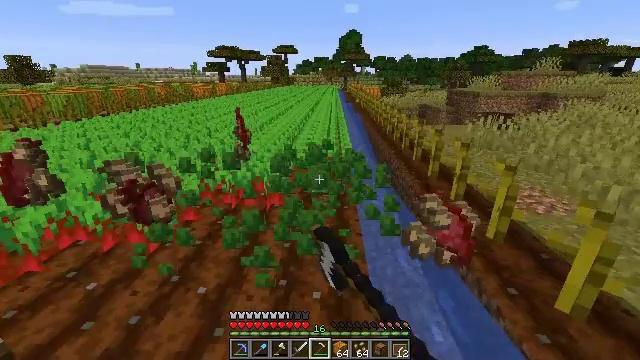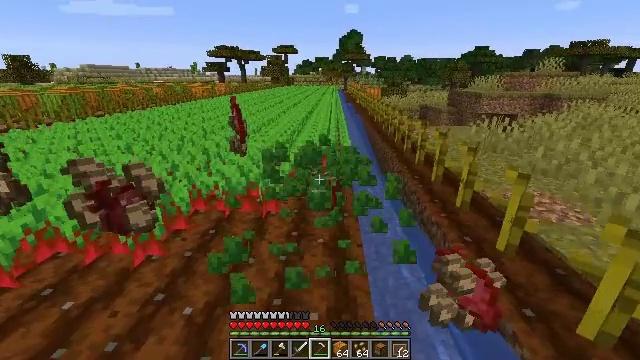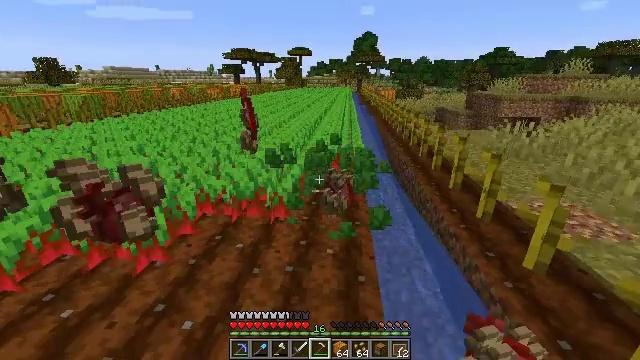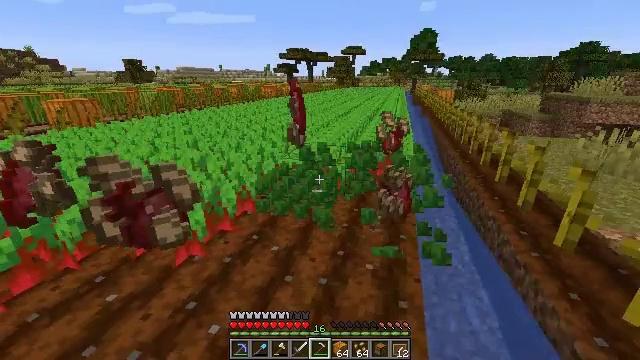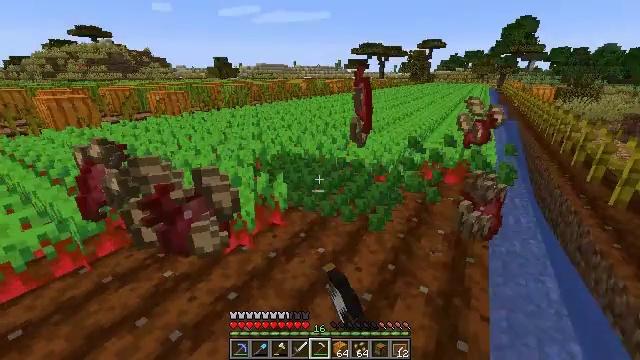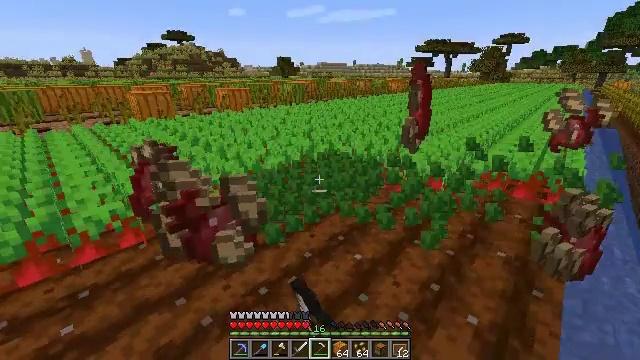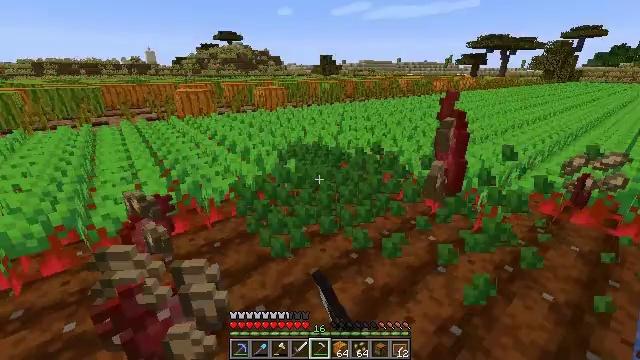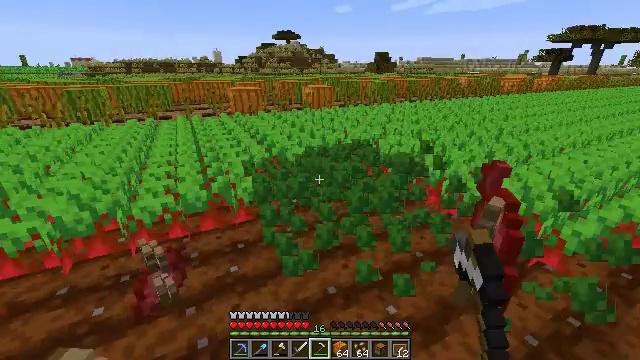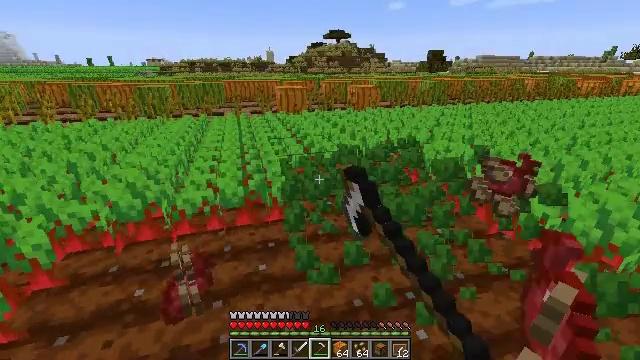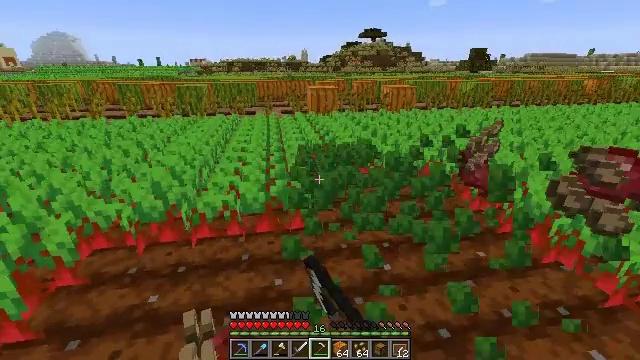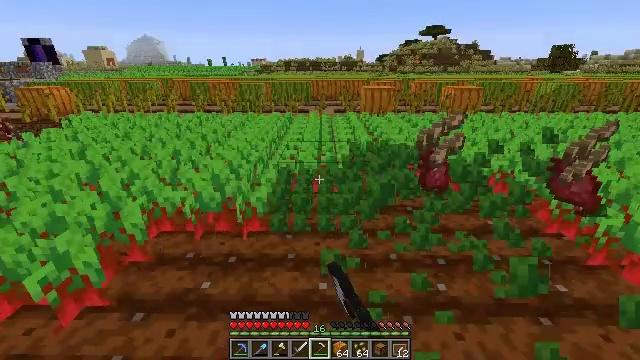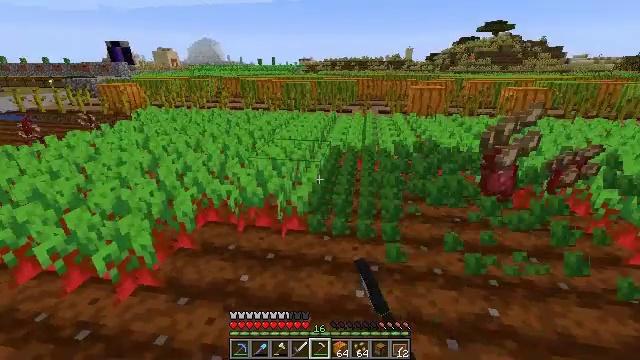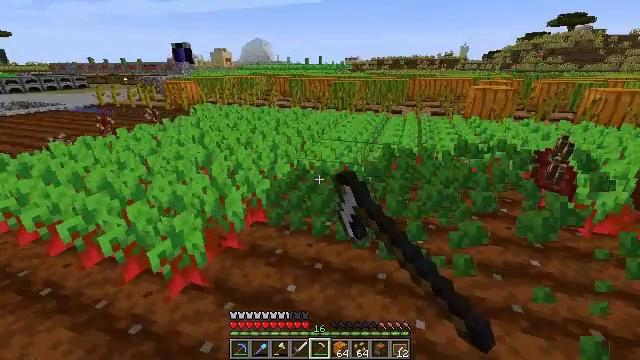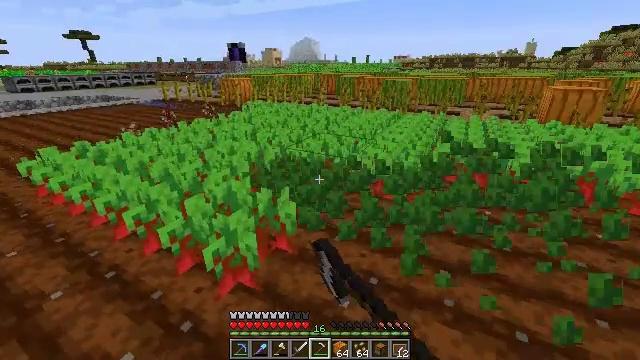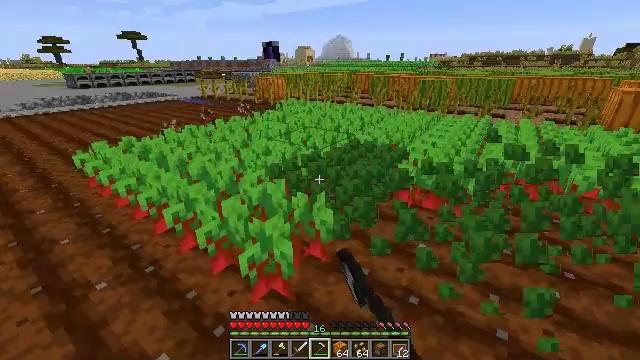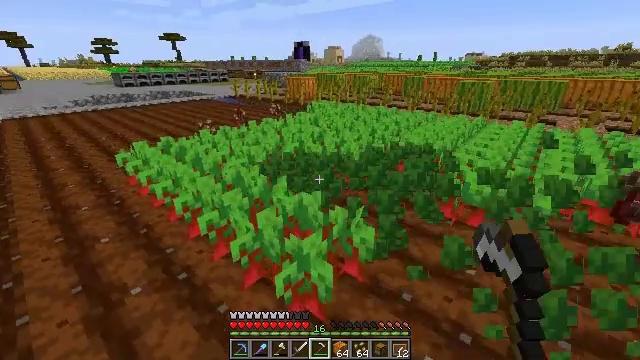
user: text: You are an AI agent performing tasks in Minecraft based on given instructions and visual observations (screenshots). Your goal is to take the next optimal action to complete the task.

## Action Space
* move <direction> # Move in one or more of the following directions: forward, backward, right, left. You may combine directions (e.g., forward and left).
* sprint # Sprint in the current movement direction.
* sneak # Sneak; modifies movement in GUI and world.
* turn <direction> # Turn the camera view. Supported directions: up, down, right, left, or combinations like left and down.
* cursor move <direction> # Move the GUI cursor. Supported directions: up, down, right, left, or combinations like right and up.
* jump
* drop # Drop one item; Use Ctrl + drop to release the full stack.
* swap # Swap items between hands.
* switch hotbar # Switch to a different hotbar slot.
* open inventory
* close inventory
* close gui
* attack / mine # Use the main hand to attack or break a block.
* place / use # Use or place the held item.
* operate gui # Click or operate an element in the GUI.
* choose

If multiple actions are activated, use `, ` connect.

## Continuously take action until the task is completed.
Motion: motion action
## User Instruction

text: Pull up beetroots from the soil.
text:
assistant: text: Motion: move forward, attack / mine
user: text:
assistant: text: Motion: move forward, turn left, attack / mine
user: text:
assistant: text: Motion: move forward, turn left, attack / mine
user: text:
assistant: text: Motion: move forward and move right, turn left and down, attack / mine
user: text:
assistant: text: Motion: move forward and move right, turn left, attack / mine
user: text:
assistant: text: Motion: move forward and move right, turn left, attack / mine
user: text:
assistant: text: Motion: move forward and move right, turn left, attack / mine
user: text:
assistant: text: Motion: move forward and move right, turn left, attack / mine
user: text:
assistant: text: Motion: move forward and move left, turn left, attack / mine
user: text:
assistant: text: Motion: move forward and move left, turn left, attack / mine
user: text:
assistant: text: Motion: move forward and move left, turn left, attack / mine
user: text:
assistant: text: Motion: move forward and move left, turn left, attack / mine
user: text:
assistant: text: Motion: move forward and move left, turn left, attack / mine
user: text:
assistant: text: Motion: move forward and move left, turn left, attack / mine
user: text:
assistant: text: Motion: move forward and move left, turn left, attack / mine
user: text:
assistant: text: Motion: move forward and move left, turn left, attack / mine
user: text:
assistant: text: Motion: move forward and move left, turn left, attack / mine
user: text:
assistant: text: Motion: move forward and move left, turn left, attack / mine
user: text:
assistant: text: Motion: move forward and move left, turn left, attack / mine
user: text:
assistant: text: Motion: move forward and move left, attack / mine
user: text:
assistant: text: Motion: move forward and move left, turn left, attack / mine
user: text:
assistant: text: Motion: move forward and move left, attack / mine
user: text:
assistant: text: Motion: move forward and move left, attack / mine
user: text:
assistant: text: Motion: move forward and move left, turn right, attack / mine
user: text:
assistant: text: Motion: move forward and move left, turn right, attack / mine
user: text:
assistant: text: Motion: move forward and move left, turn right, attack / mine
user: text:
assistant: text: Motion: move forward and move left, turn right, attack / mine
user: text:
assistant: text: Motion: move forward and move left, turn right, attack / mine
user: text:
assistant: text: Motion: move forward and move left, turn right, attack / mine
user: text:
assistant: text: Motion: move forward and move left, turn right, attack / mine